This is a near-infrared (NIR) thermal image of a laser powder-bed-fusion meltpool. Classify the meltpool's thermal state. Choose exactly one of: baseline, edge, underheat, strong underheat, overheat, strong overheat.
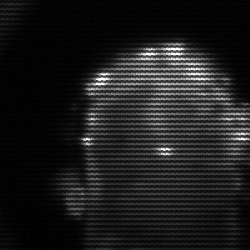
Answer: baseline